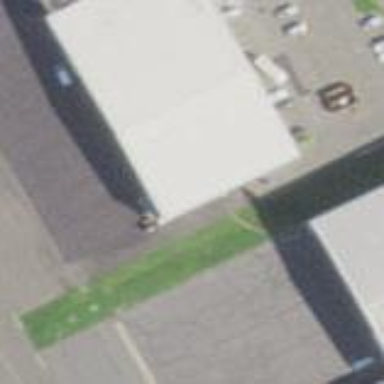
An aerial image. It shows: Hangar.